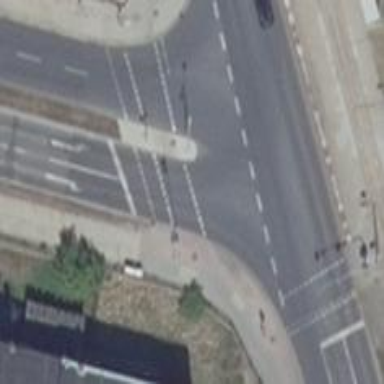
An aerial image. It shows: Road with traffic signals.